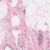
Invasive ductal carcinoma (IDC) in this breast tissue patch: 0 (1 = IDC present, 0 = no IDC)